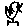
Label: bird